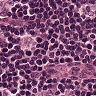
Metastatic tissue present: no